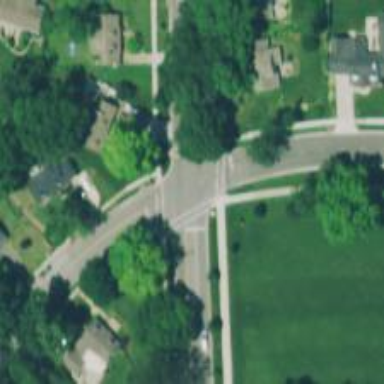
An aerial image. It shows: Road marking indicating solid crossing edge.